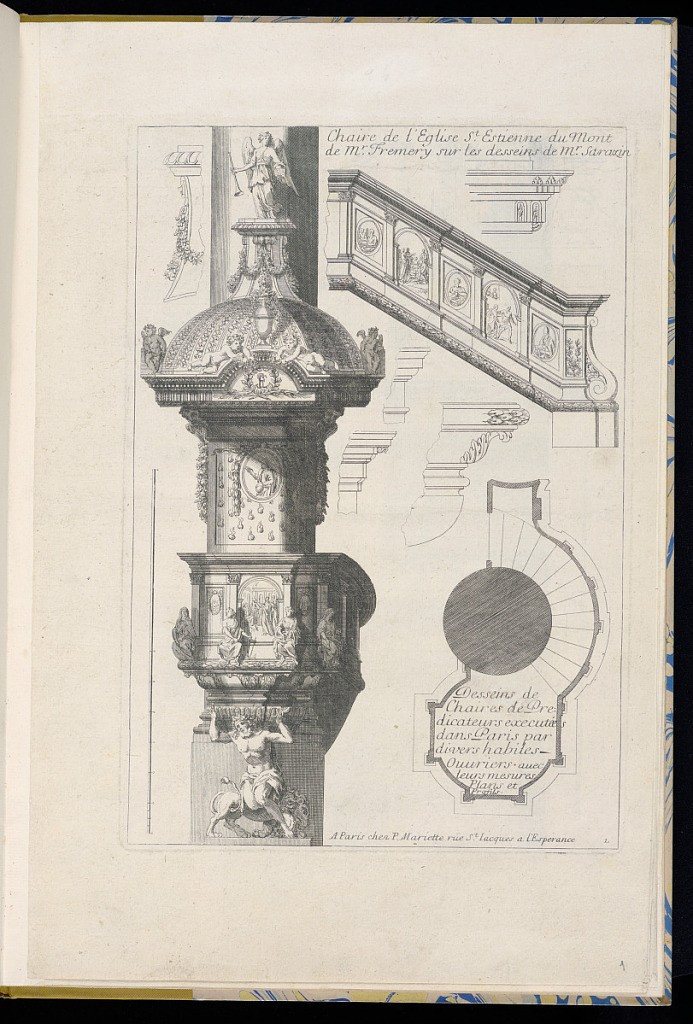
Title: Chaire de l’Eglise St Estienne du Mont de Mr. Fremery sur les desseins de Mr. Sarazin
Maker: Martin Frémery, French, active ca. 1650 – ca. 1685
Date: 1657–1716
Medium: Etching on laid paper
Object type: Print
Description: Design for a Pulpit from a series of six Pulpits from Parisian churches. The Pulpit is illustrated in profile on the left side, with five smaller line details for the moldings and cornice elements, some show ornament such as acanthus leaf friezes and garlands. The sculpted railing is shown in the upper right, decorated with figural panels, separated by columns and acanthus leaf ornament.  A plan of the staircase leading to the pulpit is in the lower right with the title of the series lettered within. The title of the specific pulpit depicted is lettered upper right. There is a scale along the left margin within the plate. The pulpit is richly decorated with sculptural motifs such as an angel, putti, vases, garlands, roundels with figures and scenes, female figures, columns, and friezes. Below the pulpit is a male figure seemingly holding it up with a lion at his feet.